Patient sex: M
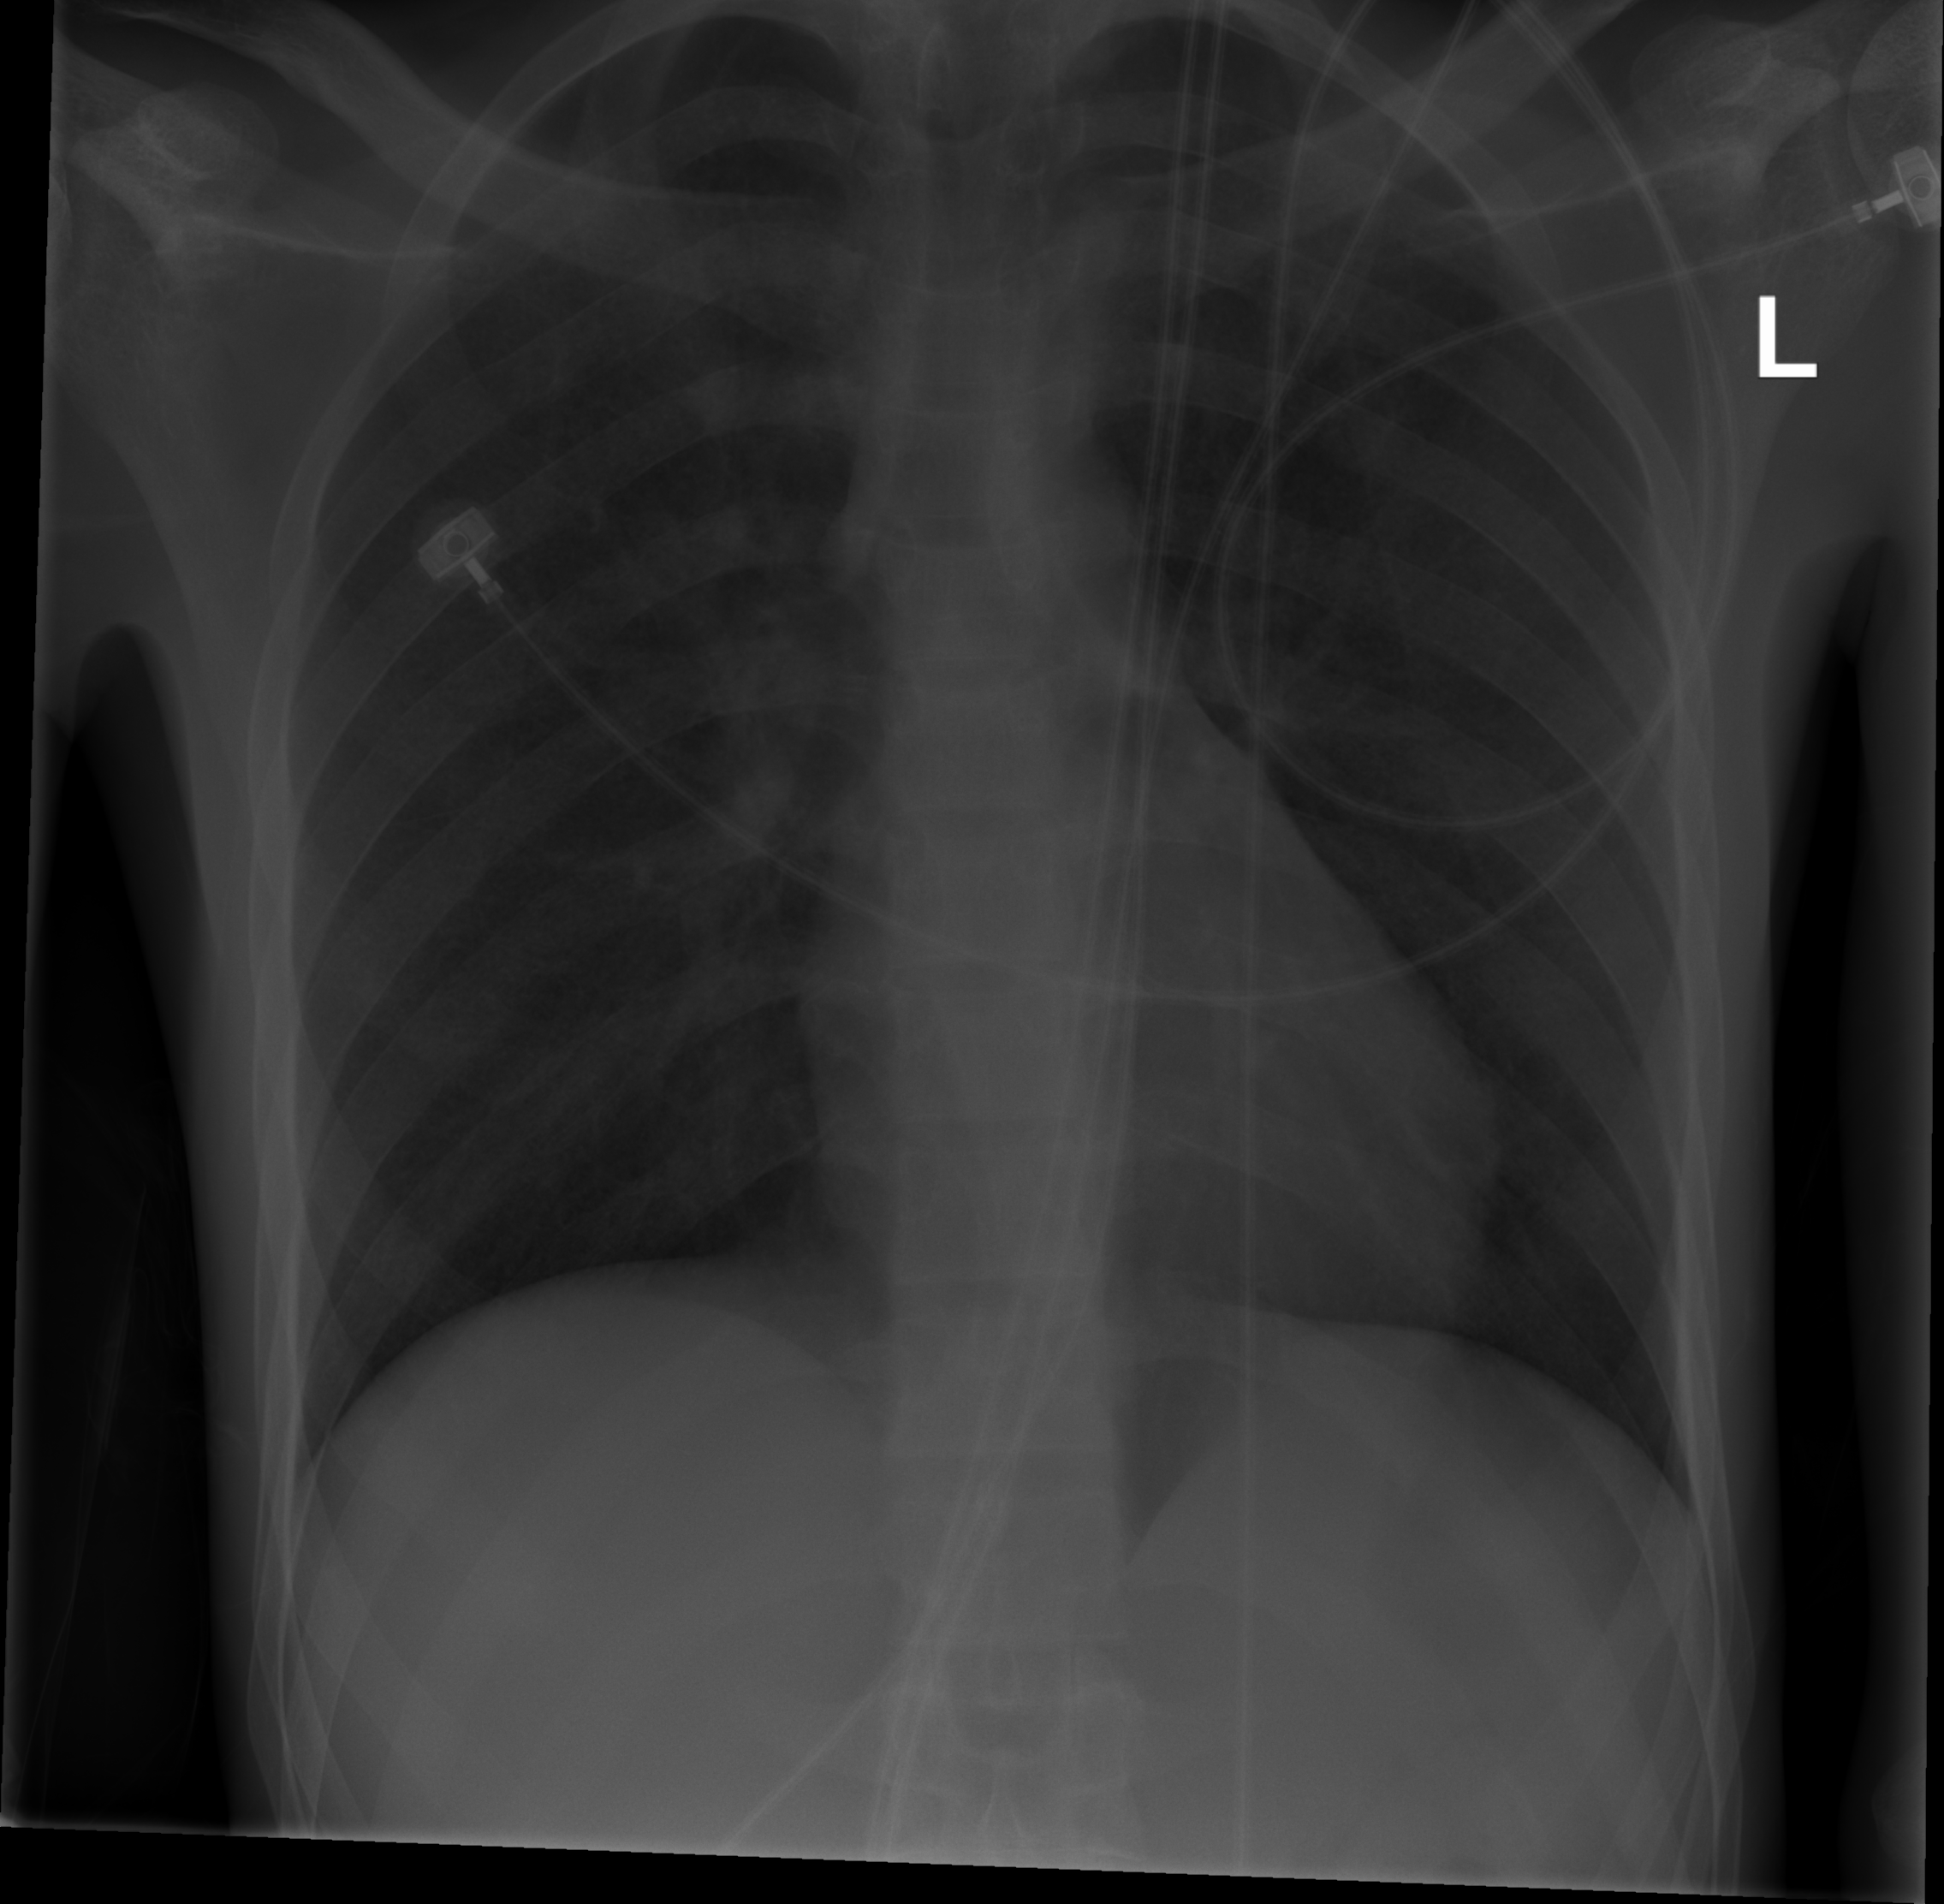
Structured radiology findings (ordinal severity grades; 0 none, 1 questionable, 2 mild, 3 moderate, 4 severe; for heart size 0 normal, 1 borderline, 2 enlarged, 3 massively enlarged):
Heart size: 0
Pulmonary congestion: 0
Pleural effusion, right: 0
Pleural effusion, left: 0
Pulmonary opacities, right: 3
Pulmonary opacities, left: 3
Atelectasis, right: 0
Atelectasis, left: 0